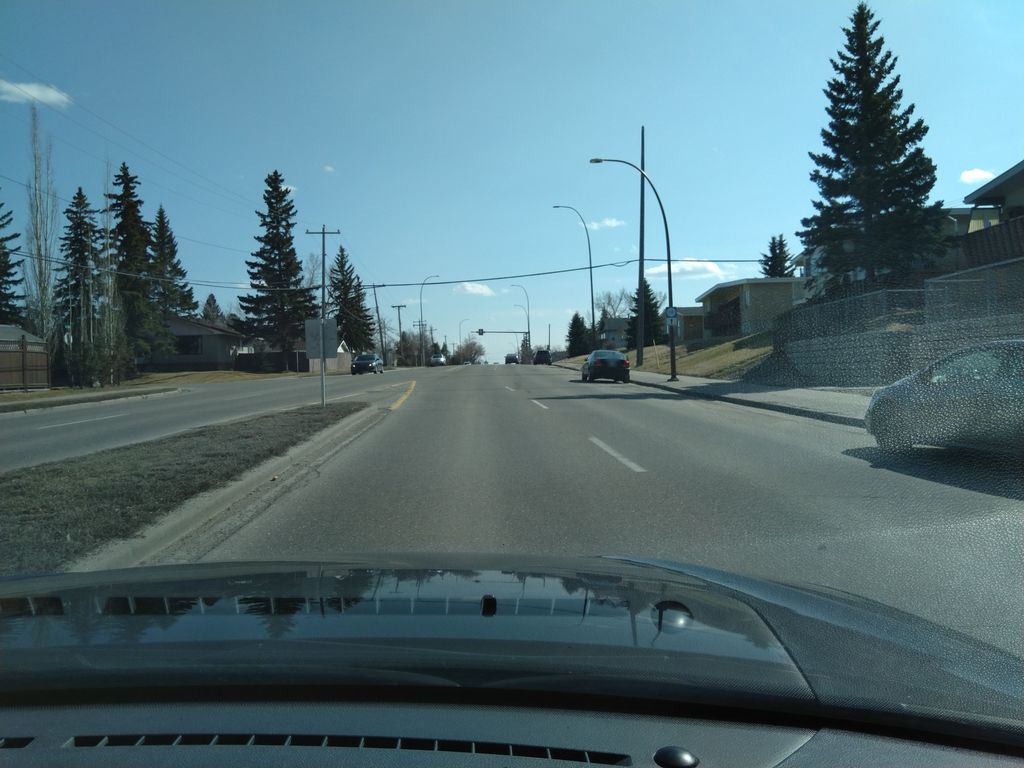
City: calgary